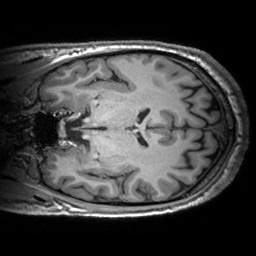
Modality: T1w
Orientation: coronal
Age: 24
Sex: male
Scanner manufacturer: siemens
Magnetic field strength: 3 T
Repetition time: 2.53 s
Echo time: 0.00299 s